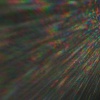
Label: sunburn